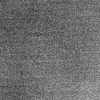
Atmospheric dust classification: dusty